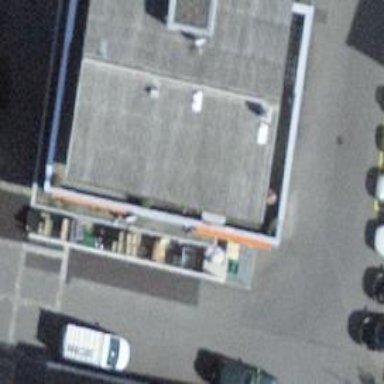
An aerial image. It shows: Supermarket.